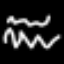
Label: squiggle